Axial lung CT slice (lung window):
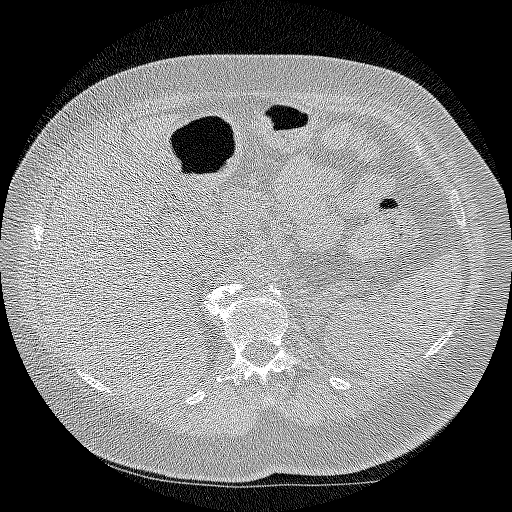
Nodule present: no